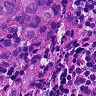
Metastatic tissue present: yes